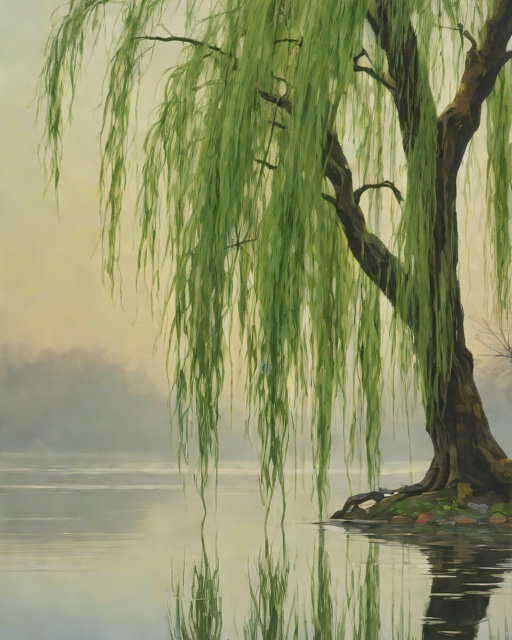
Category: Sympathy